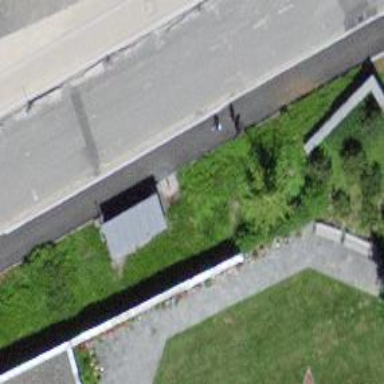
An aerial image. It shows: View of roof of building.